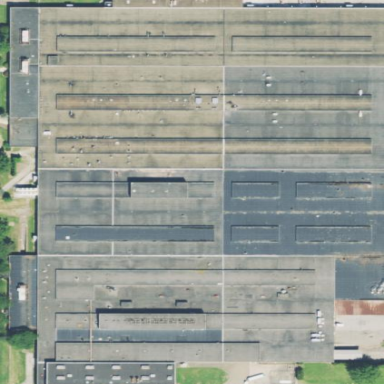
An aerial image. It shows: Industrial building.